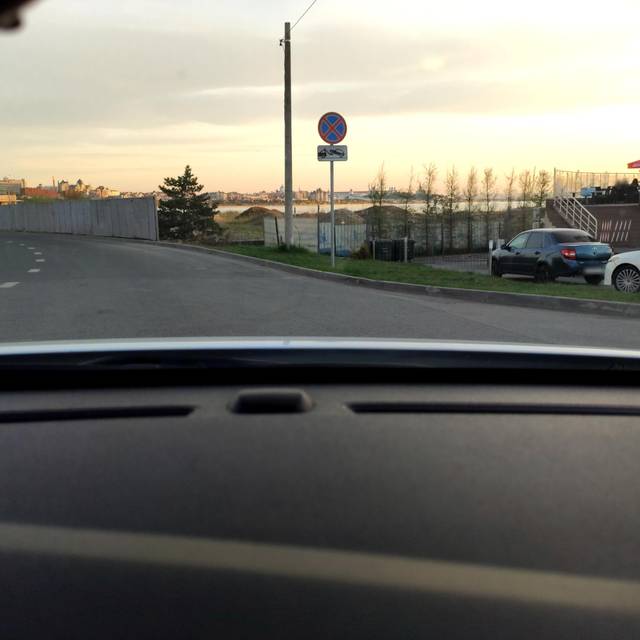
Region: Russia
Coordinates: 55.814, 49.133